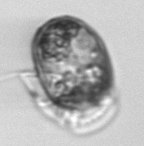
Label: Dinophysis_acuminata